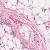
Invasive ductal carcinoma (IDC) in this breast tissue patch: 1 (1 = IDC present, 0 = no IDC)